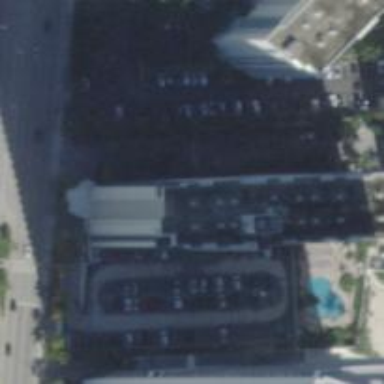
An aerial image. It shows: Apartment used for tourism.